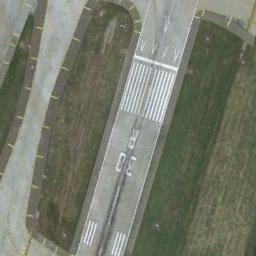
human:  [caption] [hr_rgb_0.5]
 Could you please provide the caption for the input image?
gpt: There are green lawns next to several connected runways with white '30R' and short-line signs on the runways .

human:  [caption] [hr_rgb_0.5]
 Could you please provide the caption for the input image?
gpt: The runway has a threshold marking and two touchdown zone markings and the designation marking is 30R .

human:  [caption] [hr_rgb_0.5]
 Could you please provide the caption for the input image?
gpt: The runway is surrounded by grass .

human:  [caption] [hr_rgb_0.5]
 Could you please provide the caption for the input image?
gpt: The runway is on the grass next to the bare land .

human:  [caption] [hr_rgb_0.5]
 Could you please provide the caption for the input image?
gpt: There are green lawns beside the runway .